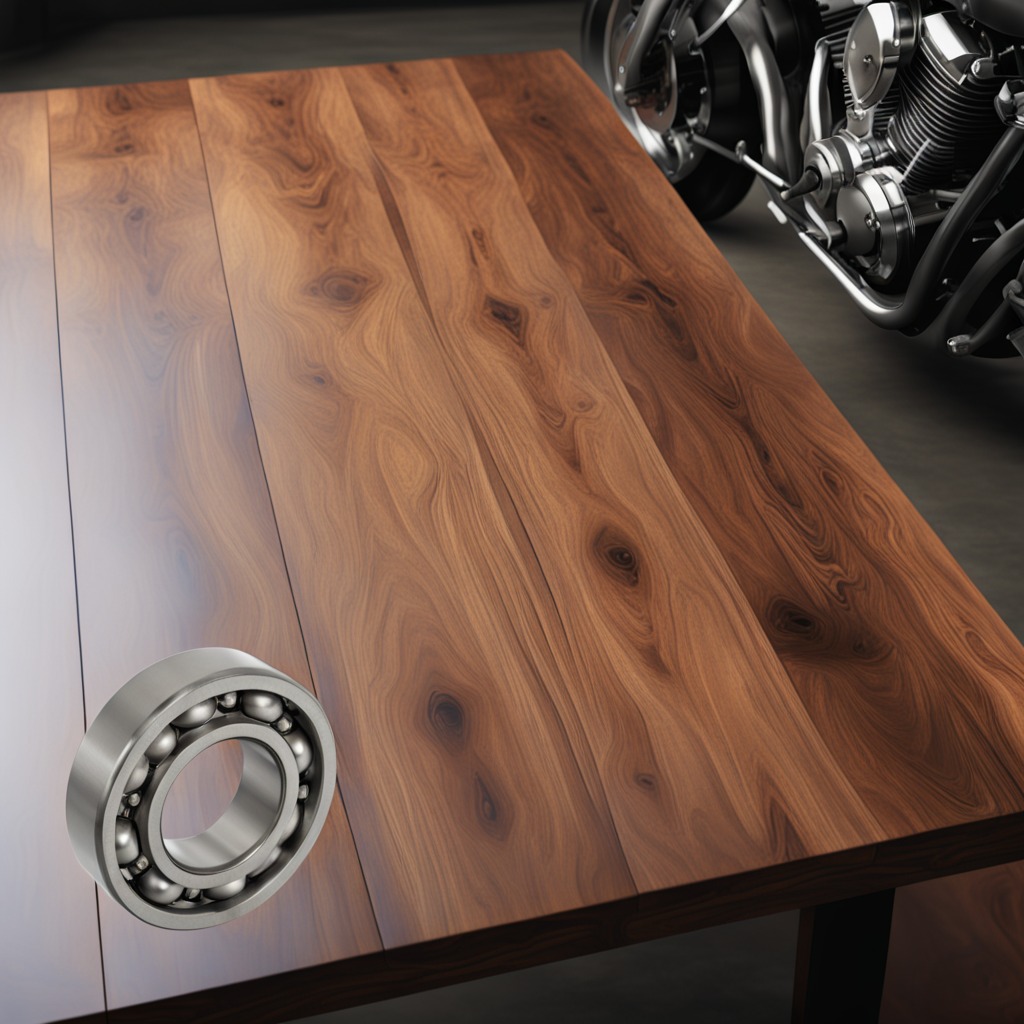
A metal ball bearing is lying on the oil-spilled wooden table in a vintage motorcycle garage.